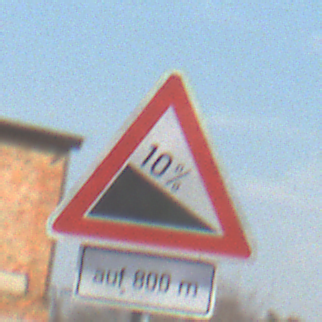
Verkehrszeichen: Gefaelle10
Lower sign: LaengeEinerStrecke5
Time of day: MorningAfternoon
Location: Outdoor (Suburban)
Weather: PartlyCloudy
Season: NotSpecified
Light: Natural